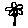
Label: flower